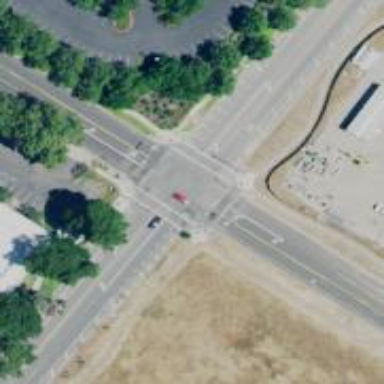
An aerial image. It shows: Solid stop line on the road.